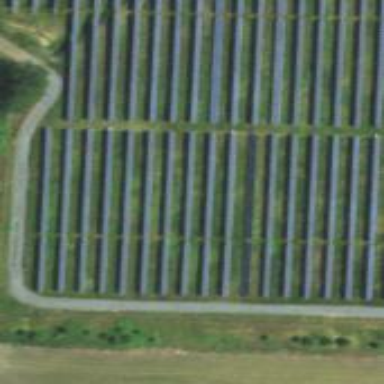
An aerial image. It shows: Solar photovoltaic panel generator.